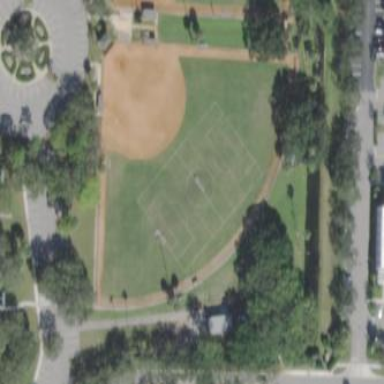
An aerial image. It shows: Baseball pitch for leisure land.